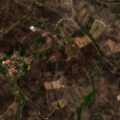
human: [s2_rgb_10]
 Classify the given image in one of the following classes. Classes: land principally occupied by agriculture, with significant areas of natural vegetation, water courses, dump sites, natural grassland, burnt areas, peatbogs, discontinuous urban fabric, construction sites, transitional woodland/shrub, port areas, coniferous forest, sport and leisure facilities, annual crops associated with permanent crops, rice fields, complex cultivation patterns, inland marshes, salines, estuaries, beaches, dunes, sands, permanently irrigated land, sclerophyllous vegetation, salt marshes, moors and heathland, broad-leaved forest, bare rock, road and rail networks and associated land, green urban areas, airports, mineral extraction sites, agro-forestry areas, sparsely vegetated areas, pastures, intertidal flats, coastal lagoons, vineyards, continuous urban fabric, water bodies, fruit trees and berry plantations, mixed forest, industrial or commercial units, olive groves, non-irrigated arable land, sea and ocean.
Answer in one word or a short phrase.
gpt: complex cultivation patterns, transitional woodland/shrub